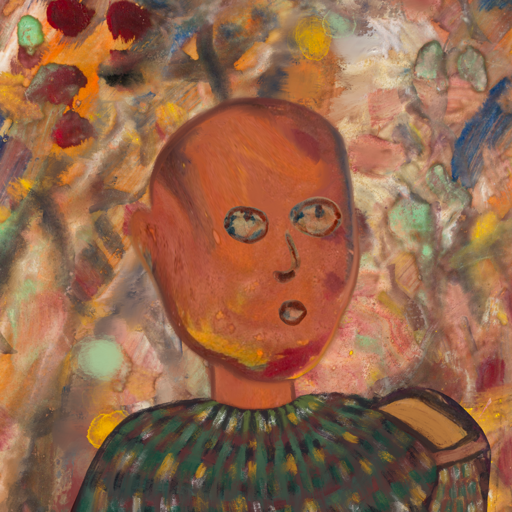
Background: Mother_And_Son_Mother, Head And Neck Side: Mother_And_Son_Son, Face Side: Orphan, Bust: After_Raid, Hair Side: Blank, Head Accessory: Blank, Second Necklace: Blank, Necklace: Blank, Baby: Blank